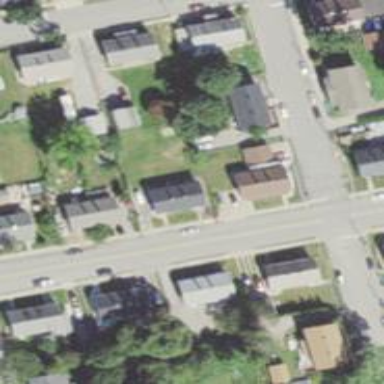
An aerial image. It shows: Residential driveway serving as service road.